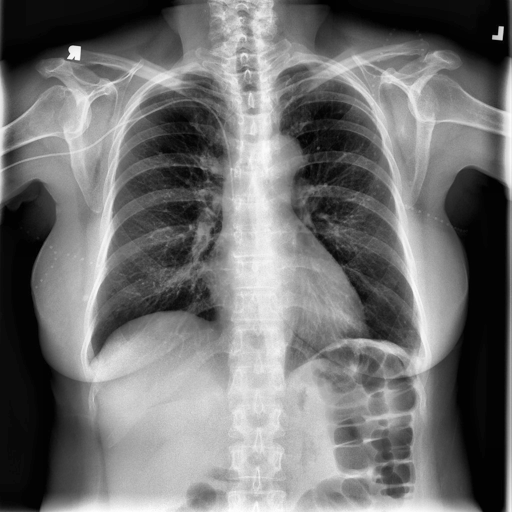
Finding: NORMAL